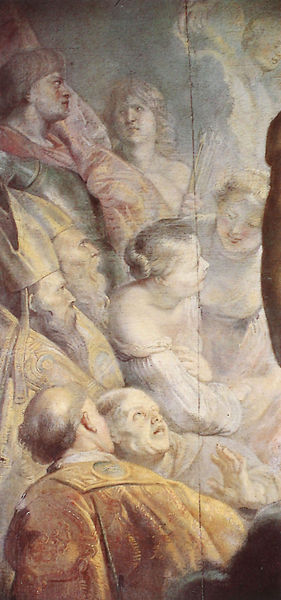
Titel: Großes Jüngstes Gericht
Künstler: Peter Paul Rubens
Institution: München, Bayrische Staatsgemäldesammlungen
Schlagwörter: blau, gemälde, himmel, mann, frauen, gelb, menschen, bunt, frau, hell, licht, männer, pastell, rot, wolke, alt, bärte, jung, barock, kirche, gold, rokoko, engel, bischof, tafel, detail, glatze, wandmalerei, blenden, soldat, kardinal, rüstung, erschreckt, klerus, ehrfurcht, erscheinung, bischöfe, geistliche, mitra, fresko, jünger, pfeil, pfeile, tafelbild, ornat, heiligenbild, tonsur, apostel, erstaunen, bischofsmütze, mitral